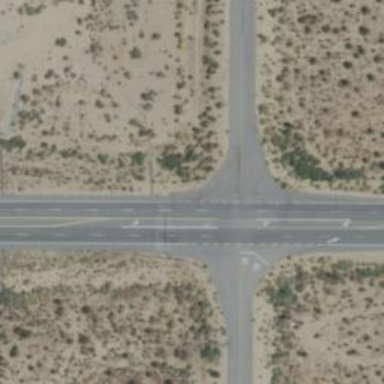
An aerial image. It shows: Stop road.